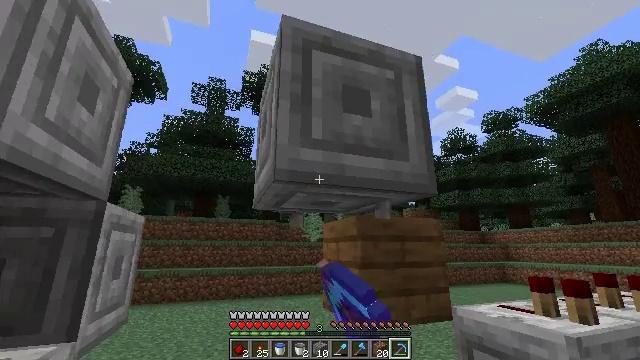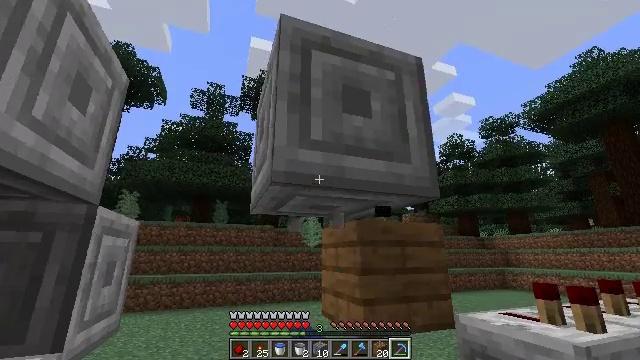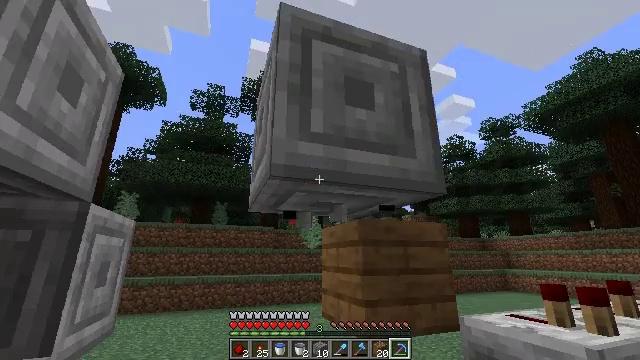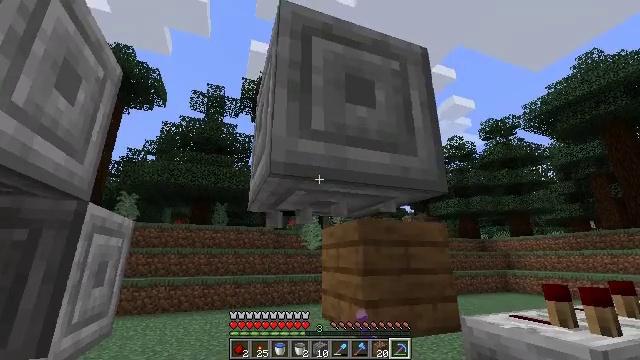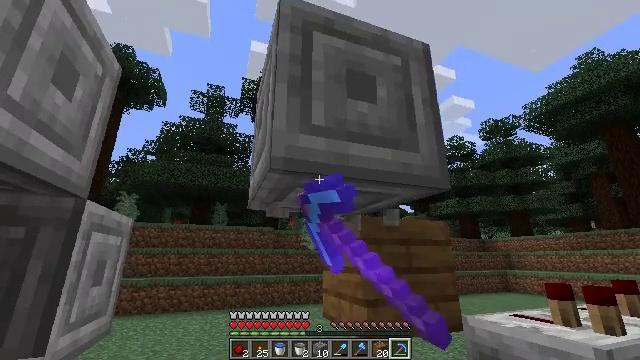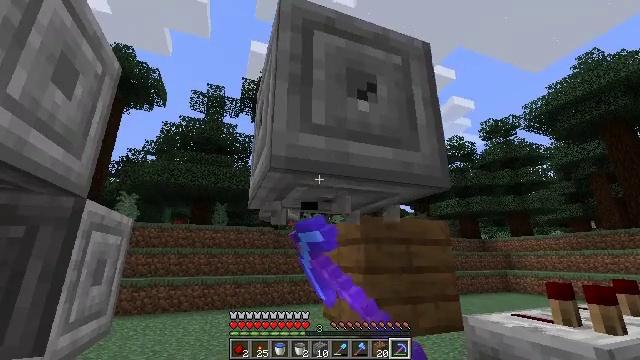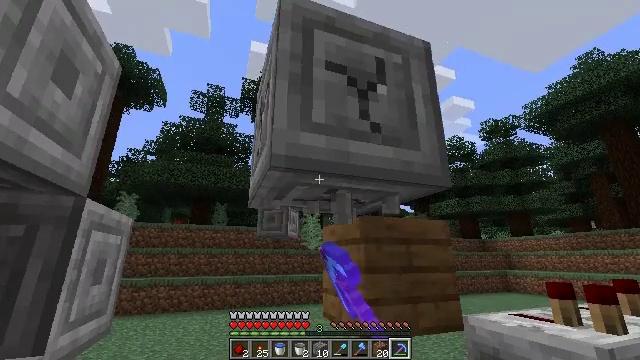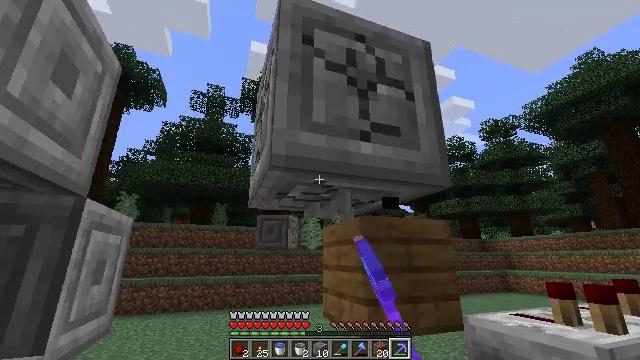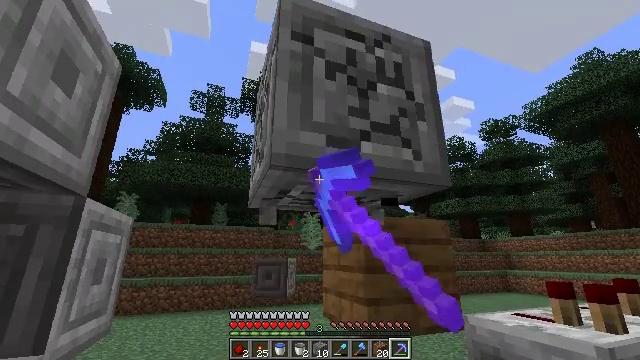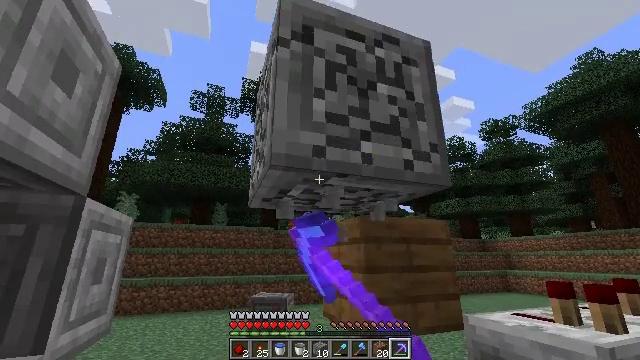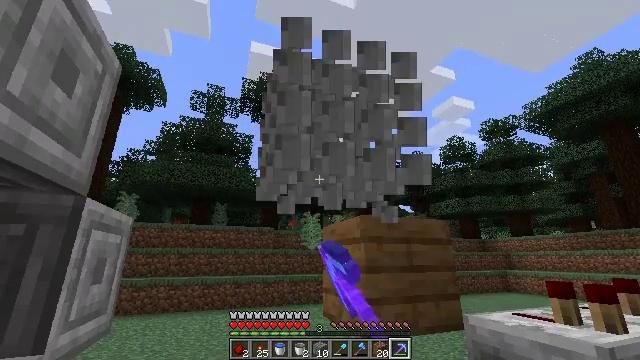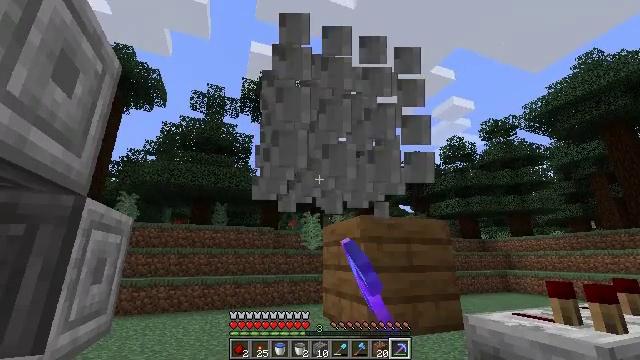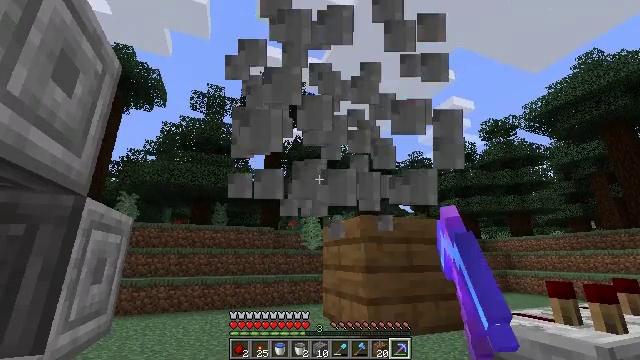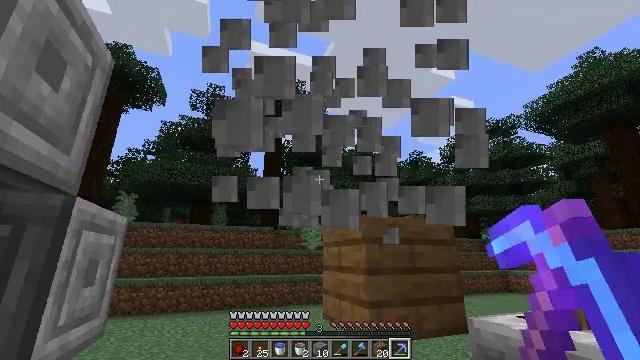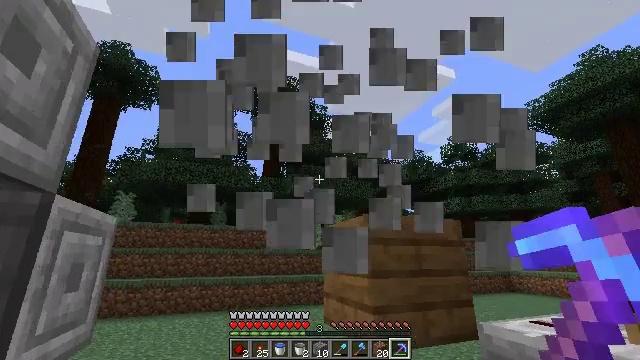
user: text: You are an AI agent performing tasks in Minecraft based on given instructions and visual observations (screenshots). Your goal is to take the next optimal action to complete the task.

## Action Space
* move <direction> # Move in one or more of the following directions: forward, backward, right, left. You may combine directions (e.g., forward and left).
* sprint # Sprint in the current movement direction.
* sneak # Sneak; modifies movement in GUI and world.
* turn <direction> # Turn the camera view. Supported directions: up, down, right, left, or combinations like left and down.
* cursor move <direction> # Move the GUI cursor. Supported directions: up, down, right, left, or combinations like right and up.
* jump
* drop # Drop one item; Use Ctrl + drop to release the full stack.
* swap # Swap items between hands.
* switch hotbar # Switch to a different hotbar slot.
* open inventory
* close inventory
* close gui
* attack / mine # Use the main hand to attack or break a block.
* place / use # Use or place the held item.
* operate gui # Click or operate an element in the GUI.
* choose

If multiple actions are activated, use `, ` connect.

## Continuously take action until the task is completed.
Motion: motion action
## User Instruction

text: Gather chiseled stone bricks from ruins.
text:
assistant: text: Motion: turn up, attack / mine
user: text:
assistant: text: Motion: attack / mine
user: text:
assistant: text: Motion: attack / mine
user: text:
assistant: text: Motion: attack / mine
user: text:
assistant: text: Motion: attack / mine
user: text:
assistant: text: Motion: attack / mine
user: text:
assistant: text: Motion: attack / mine
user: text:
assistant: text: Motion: attack / mine
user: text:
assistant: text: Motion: attack / mine
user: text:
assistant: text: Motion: attack / mine
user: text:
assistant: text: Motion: attack / mine
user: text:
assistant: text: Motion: attack / mine
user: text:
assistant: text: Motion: move forward, attack / mine
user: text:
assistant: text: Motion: move forward, attack / mine
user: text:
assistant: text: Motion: attack / mine